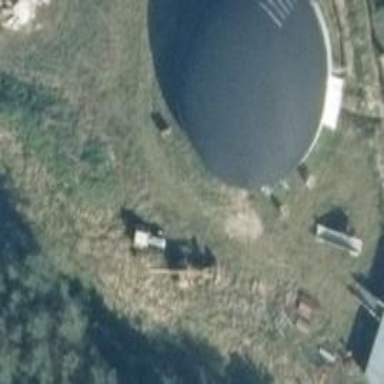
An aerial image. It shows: Silo.